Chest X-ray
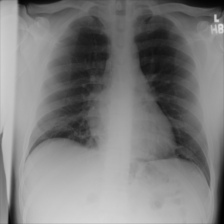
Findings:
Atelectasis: positive
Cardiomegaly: negative
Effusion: negative
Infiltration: negative
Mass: negative
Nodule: negative
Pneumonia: negative
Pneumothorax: negative
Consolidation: negative
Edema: negative
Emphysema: negative
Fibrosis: negative
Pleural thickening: negative
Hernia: negative